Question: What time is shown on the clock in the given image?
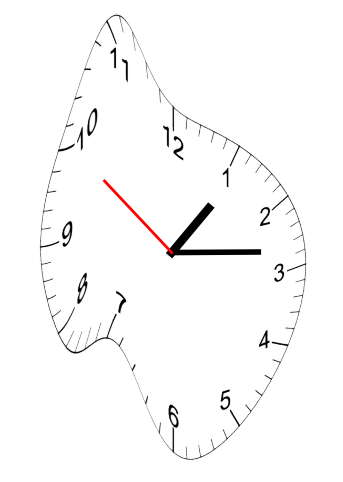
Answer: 01:13:50